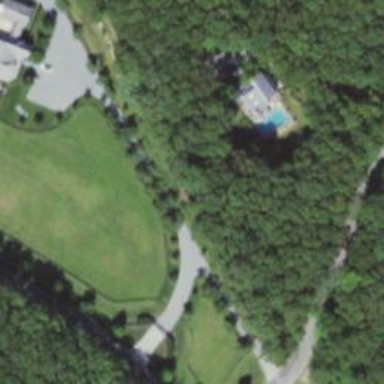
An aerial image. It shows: Driveway leading to service road.